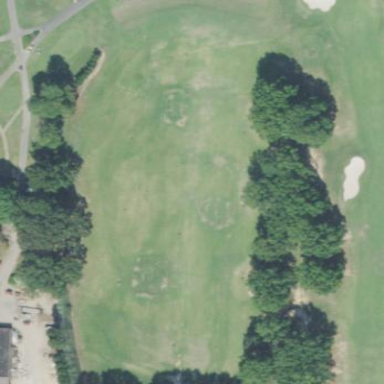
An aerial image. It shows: Driving range for golf practice.